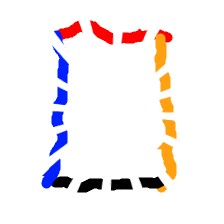
Shape: rectangle